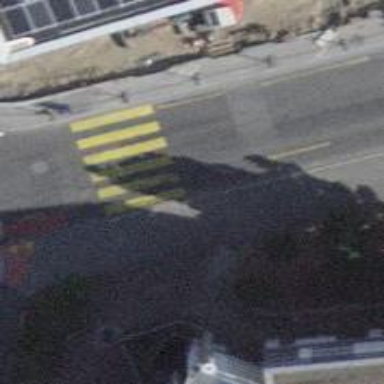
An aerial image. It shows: Footway with zebra crossing.